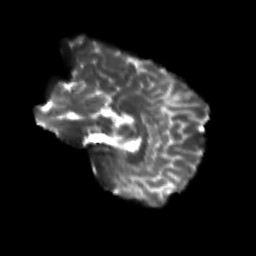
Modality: T2w
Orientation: sagittal
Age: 26
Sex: female
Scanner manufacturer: siemens
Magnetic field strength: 3 T
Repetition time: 3.5 s
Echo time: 0.125 s